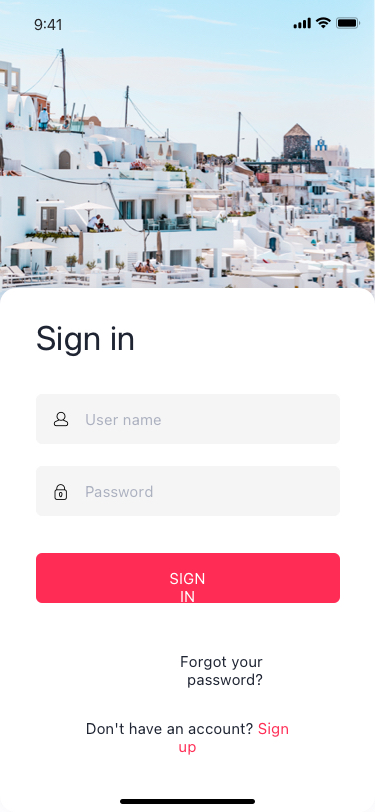
Text in this UI design:
Forgot your password?
Don't have an account? Sign up
User name
Password
Sign In
Sign in